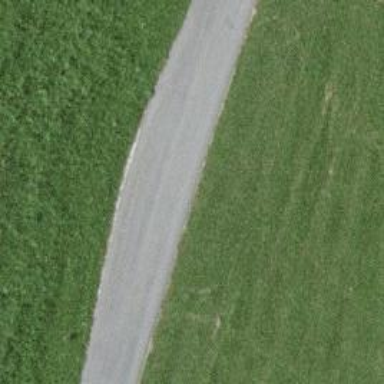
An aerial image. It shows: Passing place on the road.